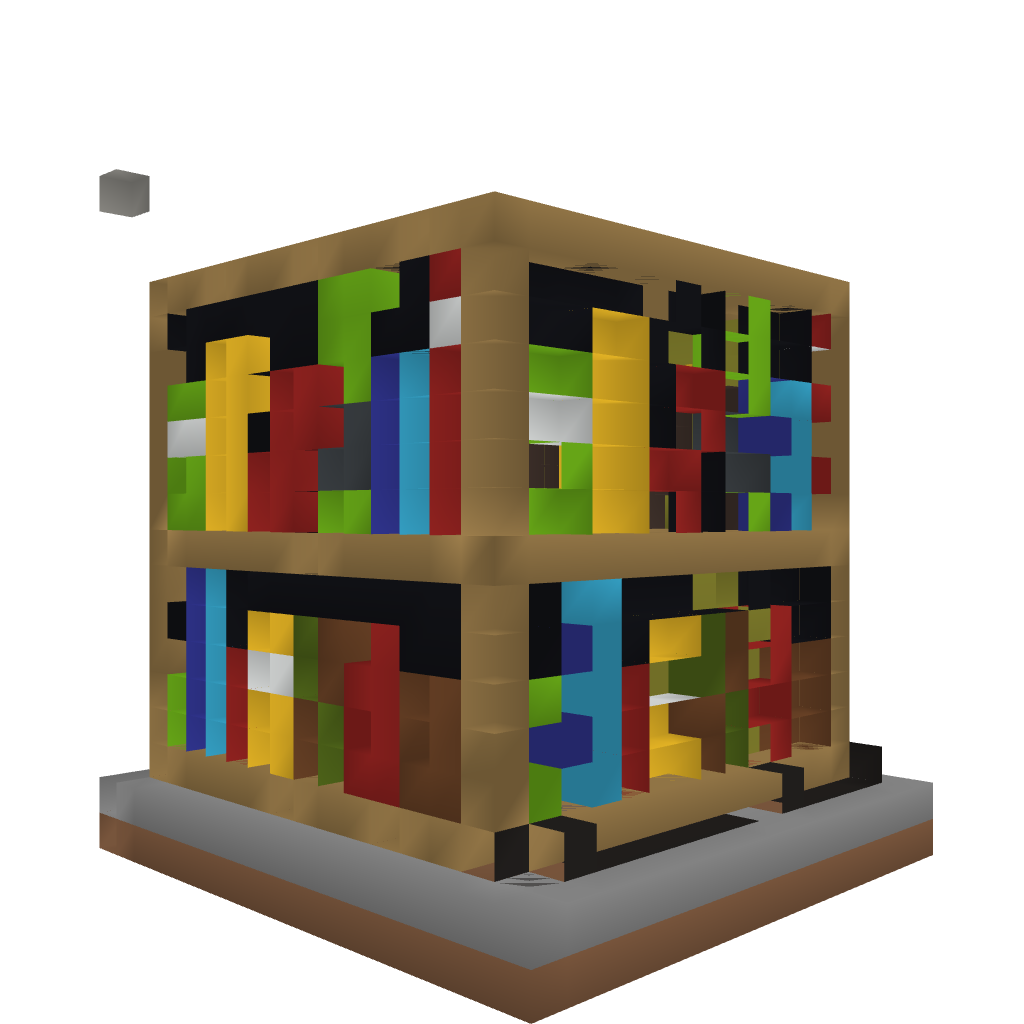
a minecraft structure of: Enchantment library